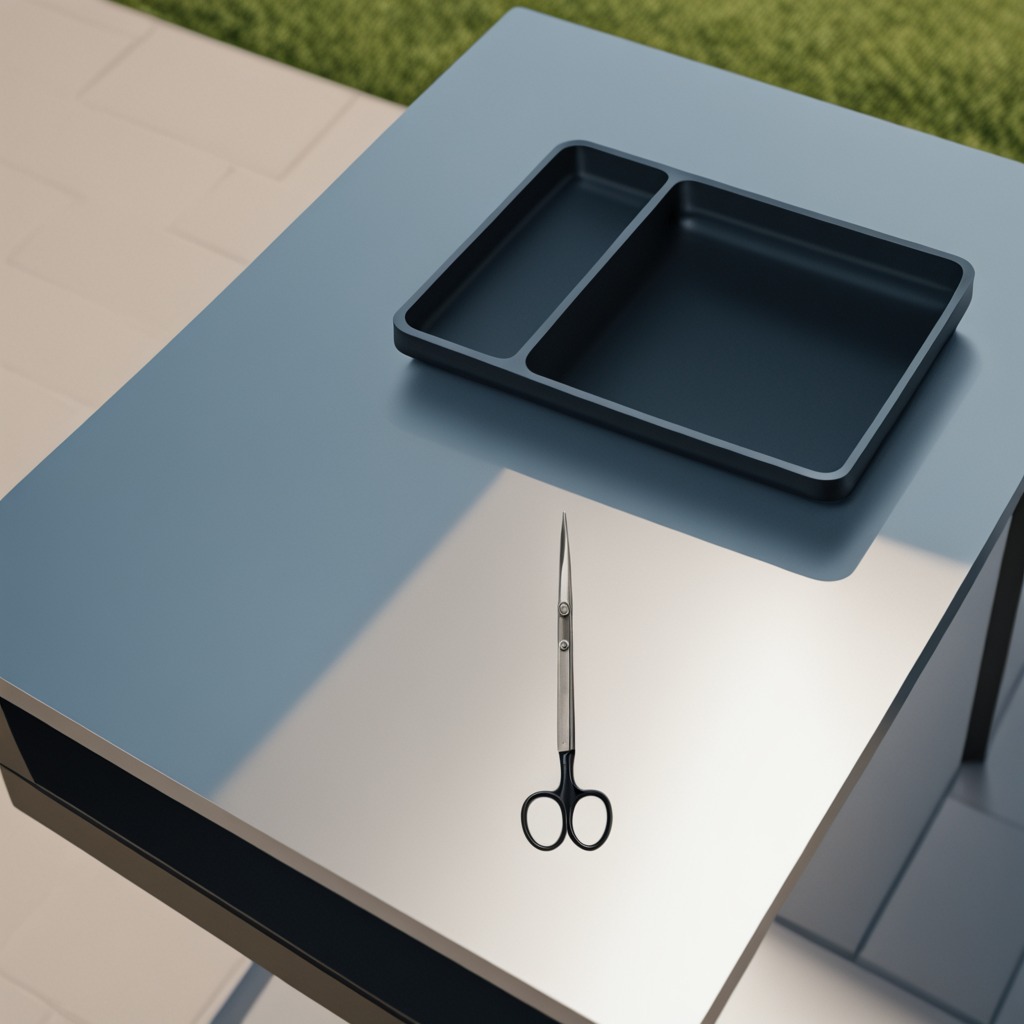
A scissor is lying on a textured surface.